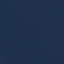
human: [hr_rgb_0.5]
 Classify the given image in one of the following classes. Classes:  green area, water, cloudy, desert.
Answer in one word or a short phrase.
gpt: water